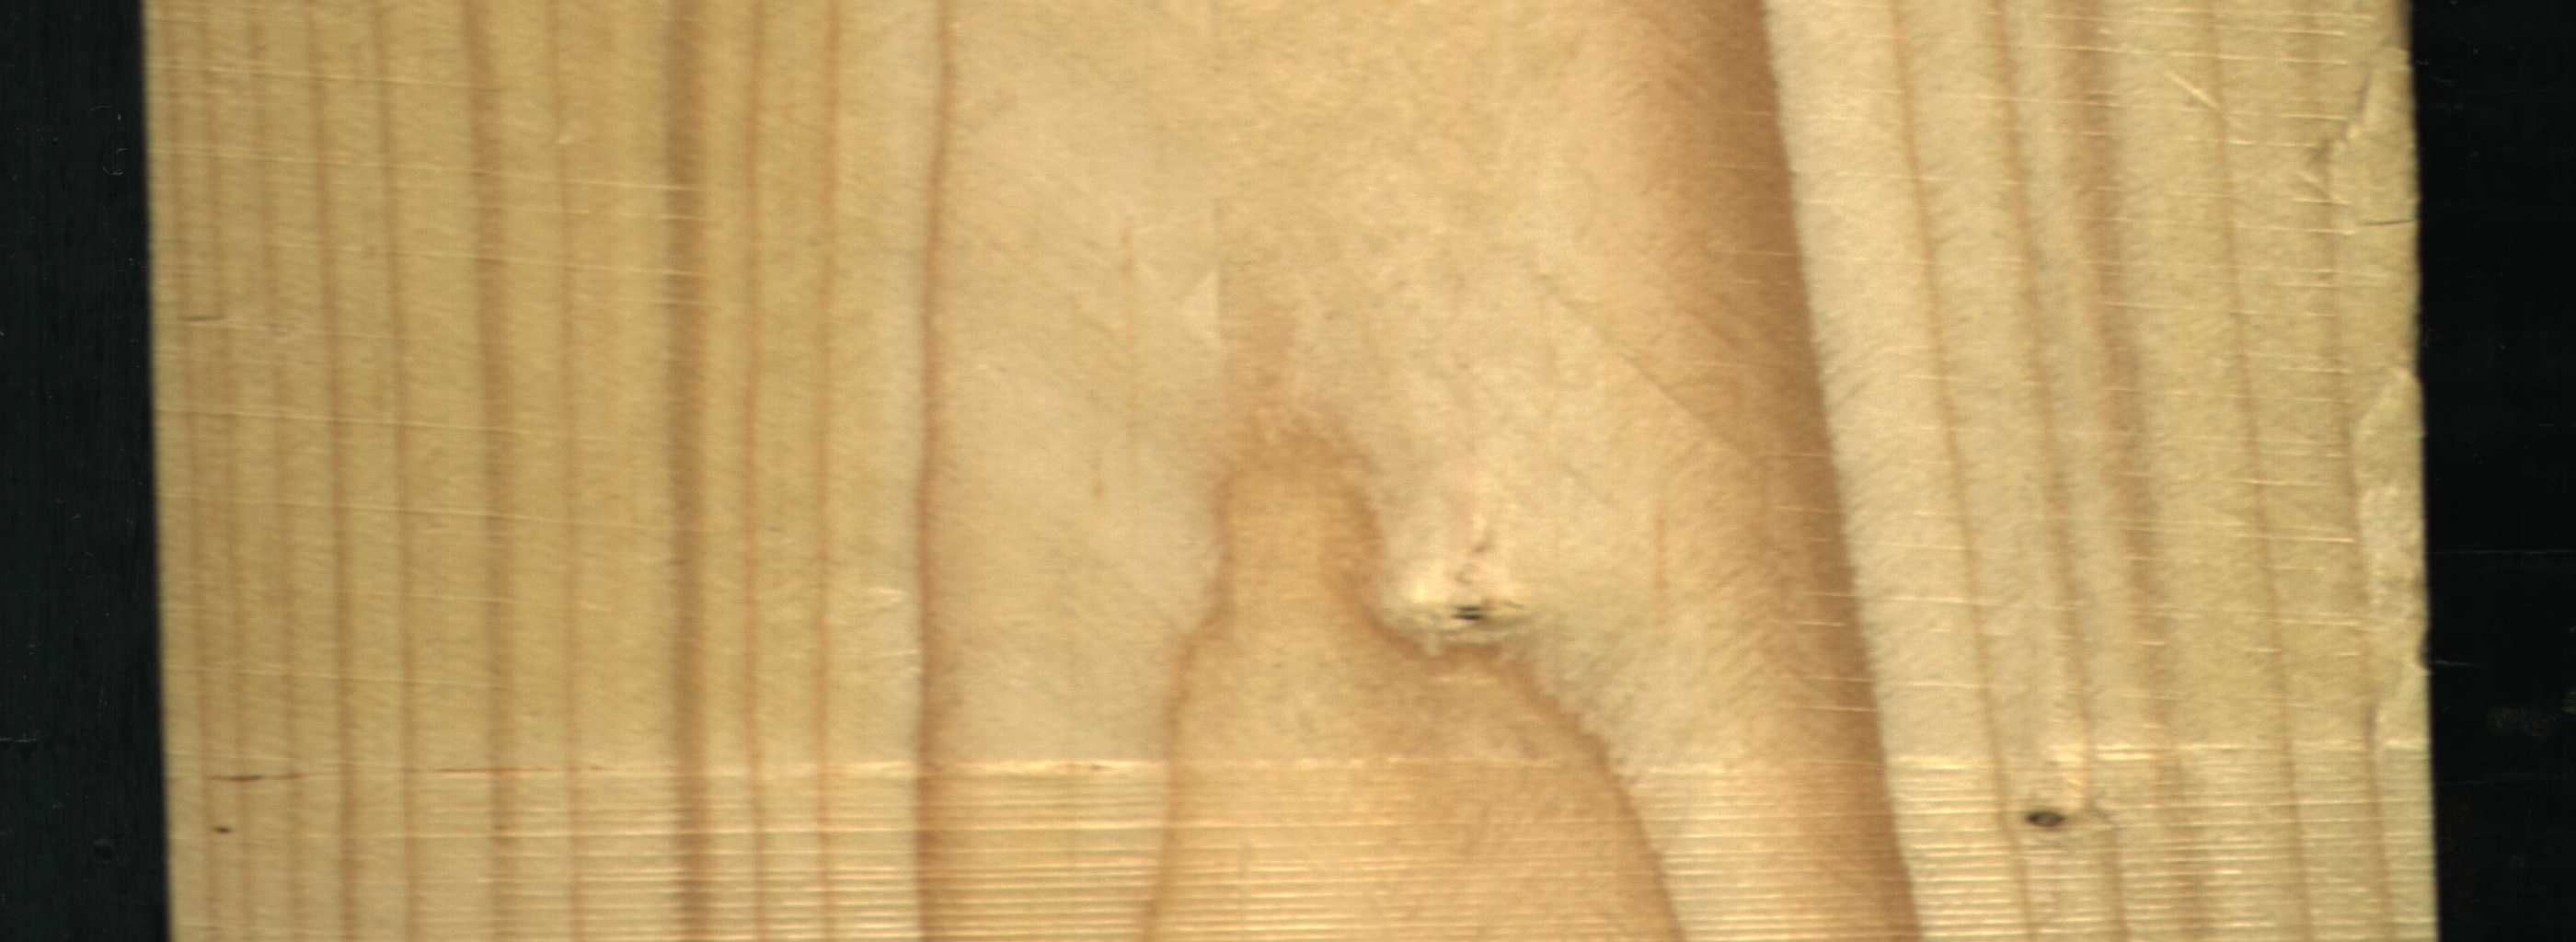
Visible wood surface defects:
Live_Knot